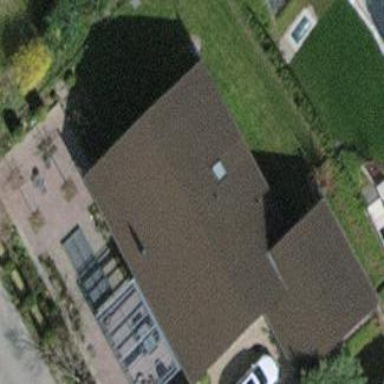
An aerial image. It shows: Detached building.